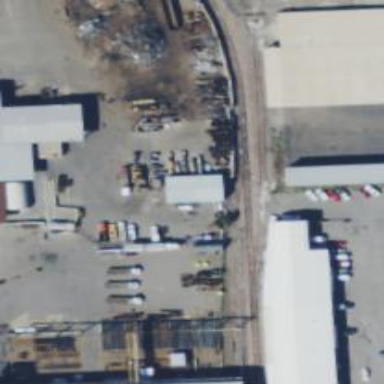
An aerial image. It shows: Railway siding with rails.